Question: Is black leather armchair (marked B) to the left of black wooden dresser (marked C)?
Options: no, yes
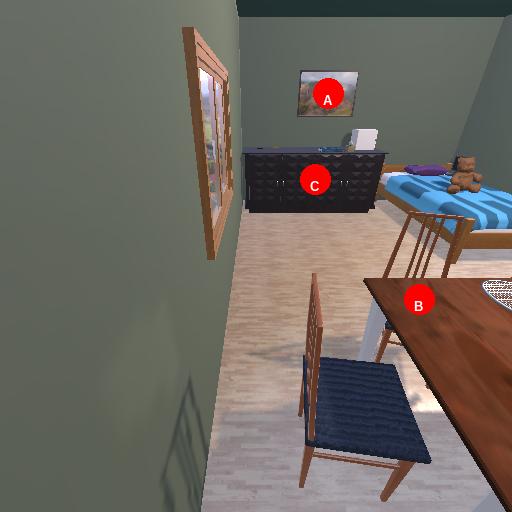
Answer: no